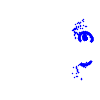
Particle: electron